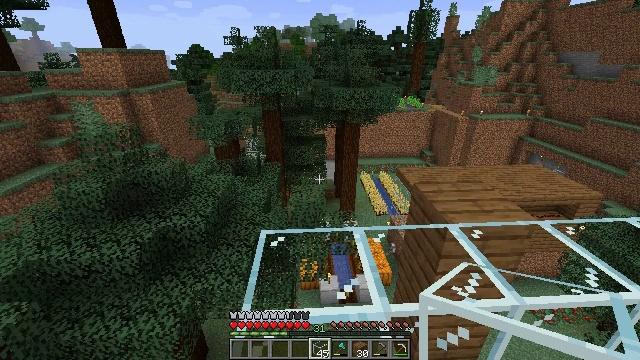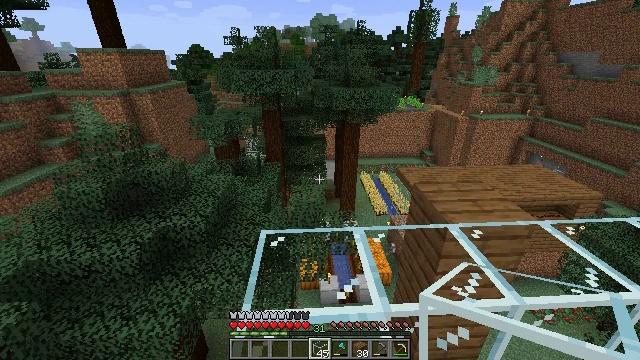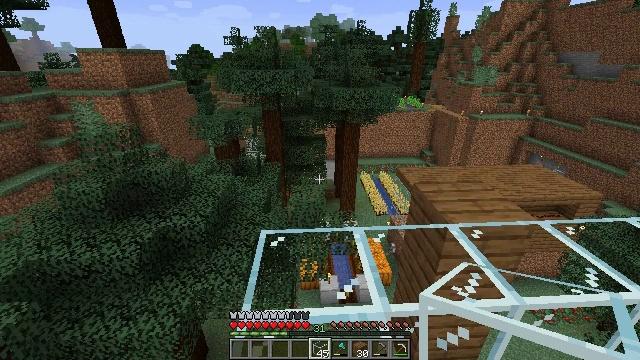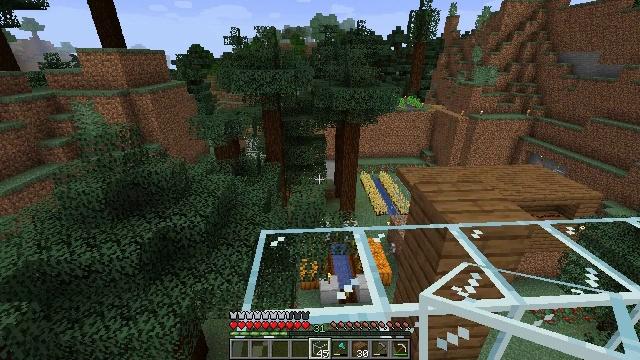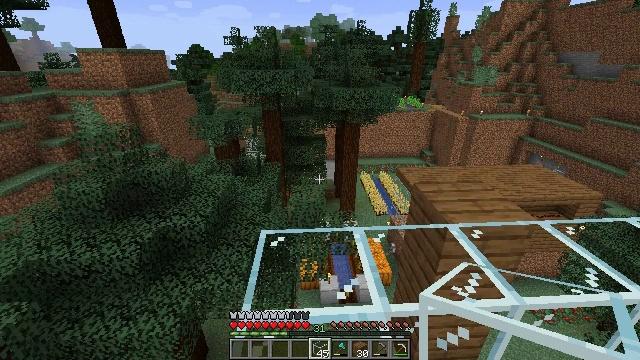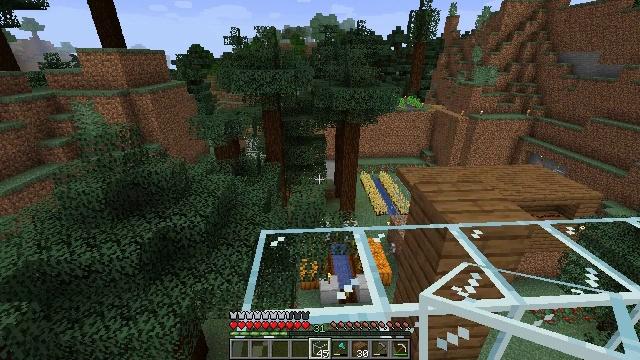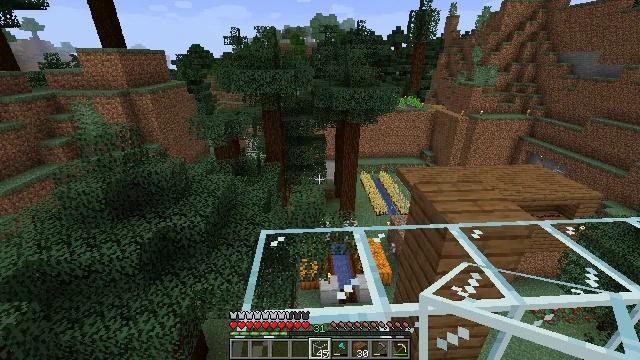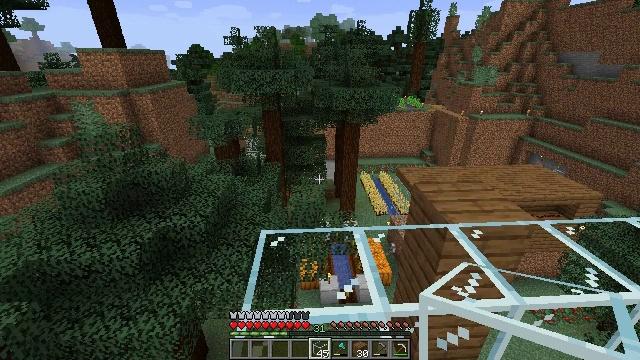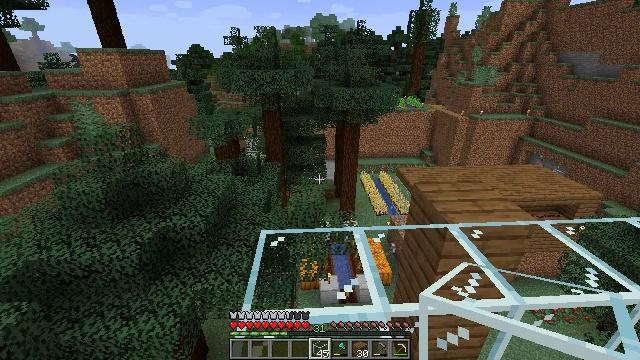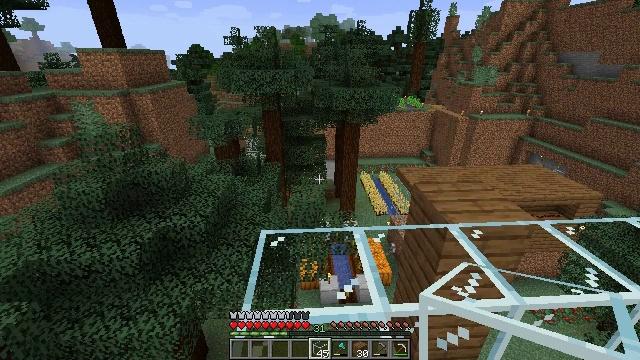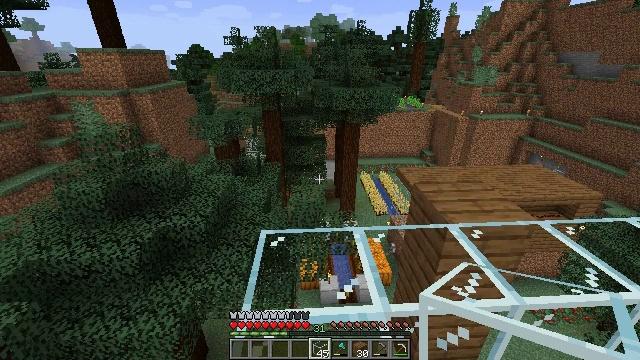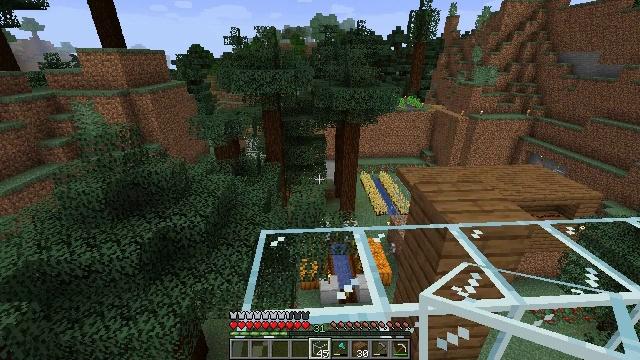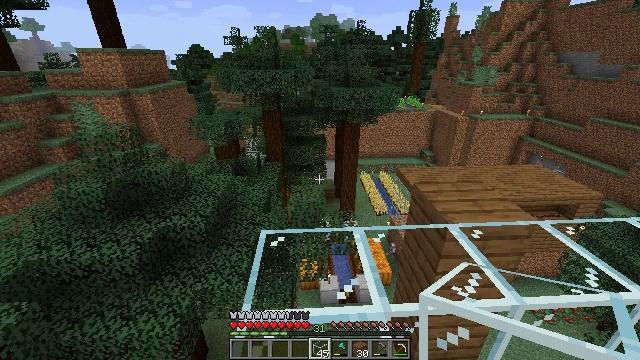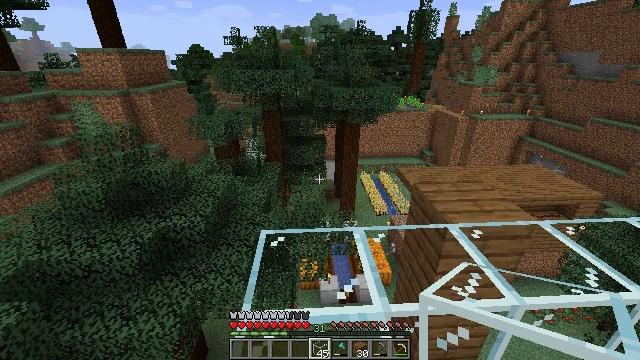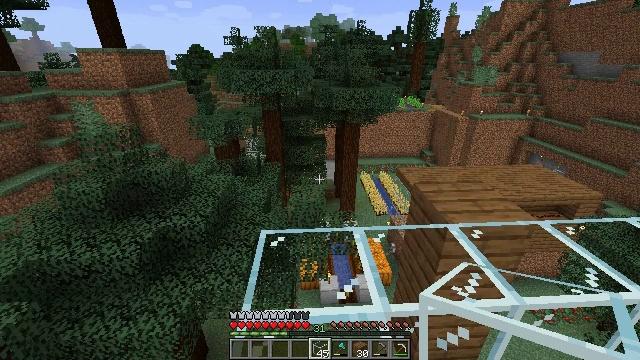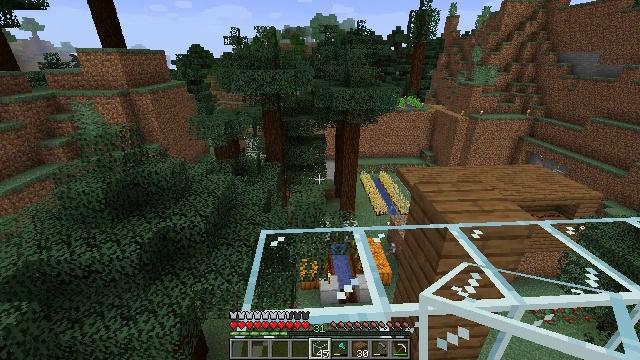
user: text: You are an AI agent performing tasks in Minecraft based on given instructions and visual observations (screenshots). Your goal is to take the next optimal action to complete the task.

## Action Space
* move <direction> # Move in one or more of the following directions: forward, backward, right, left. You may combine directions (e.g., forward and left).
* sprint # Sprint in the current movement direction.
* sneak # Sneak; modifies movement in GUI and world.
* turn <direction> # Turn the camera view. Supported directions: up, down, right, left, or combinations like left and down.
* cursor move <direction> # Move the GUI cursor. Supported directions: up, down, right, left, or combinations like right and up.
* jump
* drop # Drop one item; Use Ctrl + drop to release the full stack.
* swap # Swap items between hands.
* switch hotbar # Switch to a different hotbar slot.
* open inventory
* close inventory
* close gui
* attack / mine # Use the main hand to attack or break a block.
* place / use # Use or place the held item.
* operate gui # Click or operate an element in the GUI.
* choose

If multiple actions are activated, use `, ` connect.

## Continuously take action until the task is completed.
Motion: motion action
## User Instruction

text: Harvest spruce planks for building.
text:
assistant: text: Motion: no_op
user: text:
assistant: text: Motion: no_op
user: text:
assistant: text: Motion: no_op
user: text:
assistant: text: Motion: no_op
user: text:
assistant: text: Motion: no_op
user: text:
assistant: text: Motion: no_op
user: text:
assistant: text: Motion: no_op
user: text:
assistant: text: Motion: no_op
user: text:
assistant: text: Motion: no_op
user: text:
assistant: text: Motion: no_op
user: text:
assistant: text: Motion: no_op
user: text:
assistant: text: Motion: no_op
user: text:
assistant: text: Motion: no_op
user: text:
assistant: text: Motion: no_op
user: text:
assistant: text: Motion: no_op
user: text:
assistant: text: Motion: no_op
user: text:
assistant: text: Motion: no_op
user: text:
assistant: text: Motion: no_op
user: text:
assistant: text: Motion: no_op
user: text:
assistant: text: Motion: no_op
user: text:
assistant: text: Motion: no_op
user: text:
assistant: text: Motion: no_op
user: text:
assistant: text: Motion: no_op
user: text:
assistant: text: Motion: no_op
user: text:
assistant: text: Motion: no_op
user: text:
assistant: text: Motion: no_op
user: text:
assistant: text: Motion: no_op
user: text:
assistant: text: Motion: no_op
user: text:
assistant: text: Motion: no_op
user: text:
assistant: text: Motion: no_op